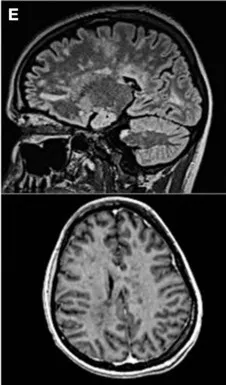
MRI and serological monitoring of the disease course. (A-F) Sagittal FLAIR and axial T1 gadolinium (Gad) sequences. At 30 days.
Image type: radiology (mri)